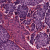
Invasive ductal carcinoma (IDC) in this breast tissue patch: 1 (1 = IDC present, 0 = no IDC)